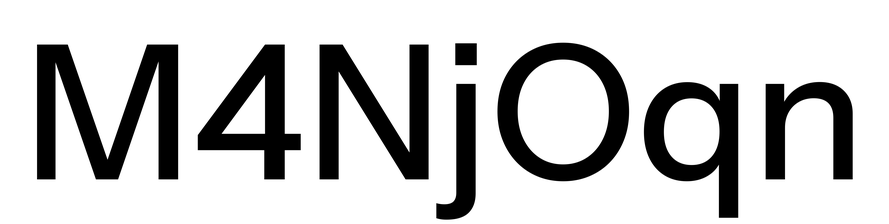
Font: InstrumentSans_Medium